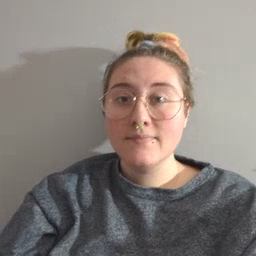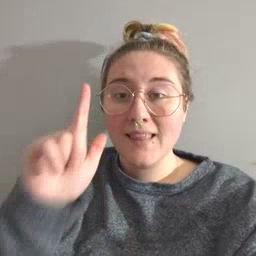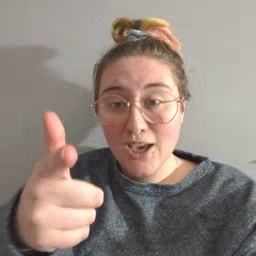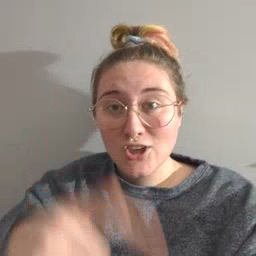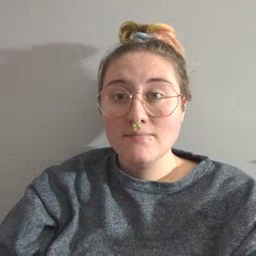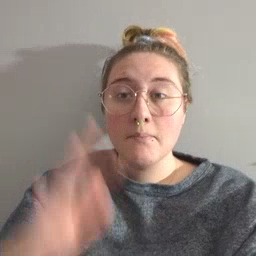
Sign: later